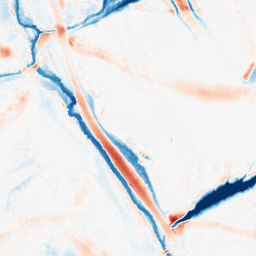
Category: morphological
Decomposition family: morphological_ellipse
Decomposition parameters: operation: average
width: 30
height: 30
Upsampling method: linear_exact
Upsampling parameters: scale: 8
Upsampling scale: 8